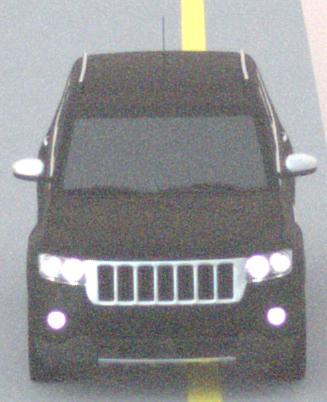
Make: Jeep
Model: Grand Cherokee
Detailed model: WK2
Model produced from: 2010
Model produced until: 2021
Doors: 5
Color: black
Road condition: dry road
Daytime: night
Contrast: low contrast